Question: <URL>
I have a simple app where I have an Avatar image and a Menu. When you click on the Avatar image I use 'ng-click', 'ng-class' and 'ng-show' to animate the Menu showing and hiding.
'''
HTML:
<div class="avatar"
ng-click="id_avatar_menu.getMenuClick('clicked menu')"
ng-class="{ active: avatarMenuBool }">
<img width="100" height="100" src="http://www.memes.at/faces/are_you_fucking_kidding_me_clean.jpg" title="avatar" alt="user avatar" />
</div>
<div ng-show="avatarMenuBool" id="avatar_menu">
<ul>
<li><a href="#">Profile</a></li>
<li><a href="#">Account</a></li>
<li><a href="#">Logout</a></li>
</ul>
</div>
'''
---
'''
// ANGULAR
// avatar_menu show/hide boolean
$scope.avatarMenuBool = false;
$scope.id_avatar_menu = {};
$scope.id_avatar_menu.getMenuClick = function(val) {
$scope.avatarMenuBool = !$scope.avatarMenuBool
console.log(" ");
console.log(val);
console.log("$scope.avatarMenuBool = "+$scope.avatarMenuBool);
};
'''
Now this works, clicking the avatar opens and closes the menu. However I also want to the user to be able to click anywhere else on the 'body' or the '#wrapper' and close the menu if the menu is open, but not close the menu if the user clicks anywhere inside the menu.
I added some logic into the controller to detect if the menu is open and if the user is clicking inside or outside of the menu. Did not know how to do this in Angular so using raw Javascript here:
'''
document.getElementById('wrapper').onclick = function(e) {
console.log(" ");
if(e.target != document.getElementById('avatar_menu')) {
console.log('clicked outside');
if ($scope.avatarMenuBool === true) {
console.log('code to close open avatar menu here...');
// $scope.id_avatar_menu.setAttribute("class", "ng-hide-add");
}
} else {
console.log("clicked inside menu... don't close menu");
// Don't do anything...
}
}
'''
^ Currently does detect if I'm clicking outside or inside the menu, but I don't know how then to force the menu to fade back up if it's open and I clicked outside. Tried that line that is commented out but got errors.

How would you Angularians do this?
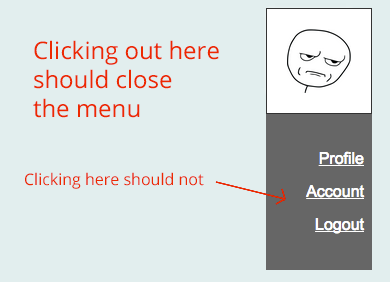
Answer: Put an 'ng-click' on the page 'body':
'''
<body ng-app="bitAge" ng-controller="AcctCtrl" ng-click="pageClick()">
'''
And put 'ng-click' on your menu, passing in '$event':
'''
<div ng-show="avatarMenuBool" id="avatar_menu" ng-click="menuClick($event)">
'''
Inside your controller:
'''
$scope.pageClick = function () {
$scope.avatarMenuBool = false;
};
$scope.menuClick = function ($event) {
$event.stopPropagation(); // stop the event from bubbling up any further
};
'''
You'll also need to pass '$event' into your 'getMenuClick()' function and stop propagation there as well. See the updated plnkr if you're not sure how to do that.
<URL>